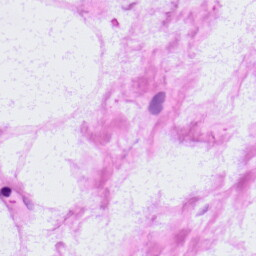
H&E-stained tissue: LymphNode